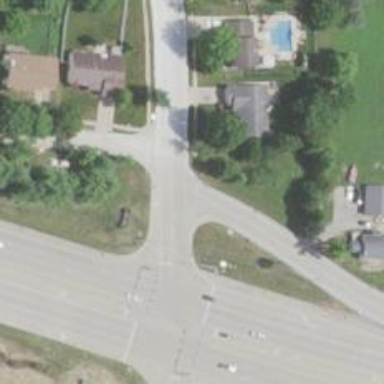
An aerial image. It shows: Stop road.